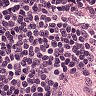
Metastatic tissue present: no